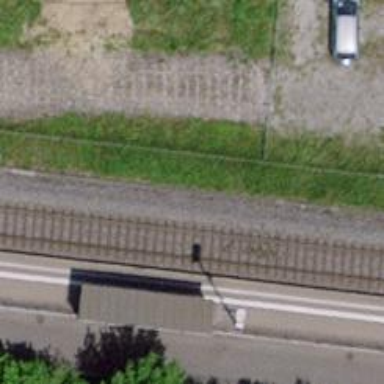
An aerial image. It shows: Stop position for public transport at railway stop.